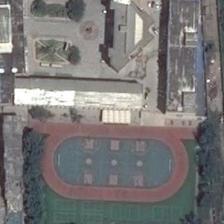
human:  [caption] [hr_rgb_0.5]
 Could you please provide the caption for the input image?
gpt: a playground semisurrounded by three lines of trees is next to several buildings .

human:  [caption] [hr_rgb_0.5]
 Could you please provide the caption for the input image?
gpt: a playground with three basketball fields in it is next to a piece of buildings .

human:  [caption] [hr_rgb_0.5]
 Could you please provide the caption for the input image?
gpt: the basketball courts is surrounded by plants in a square space .

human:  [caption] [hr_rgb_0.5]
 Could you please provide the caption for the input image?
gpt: a rectangular playground and many green trsss surrounded .

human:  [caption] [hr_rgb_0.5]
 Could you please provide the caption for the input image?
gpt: a large playground is surrounded by many trees and houses .